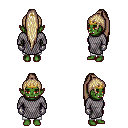
a pixel art fantasy rpg character, female body template, orc, green skin, chain mail, white pants, white blonde extra-long topknot hairstyle, gold tiara, metal gloves, four views (front, back, left, right), 2x2 character sprite sheet, small pixel art, hard edges, no anti-aliasing